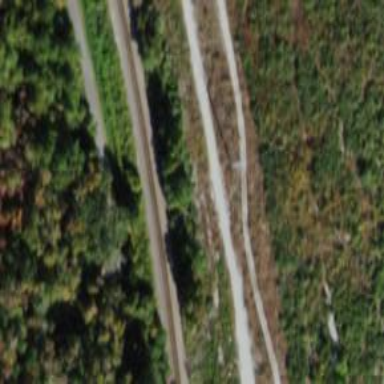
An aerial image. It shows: Railway track.